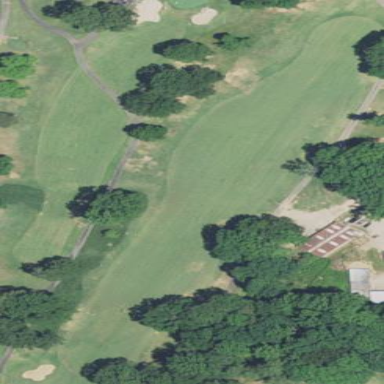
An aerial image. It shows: Golf fairway in the image.